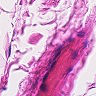
Metastatic tissue present: no